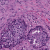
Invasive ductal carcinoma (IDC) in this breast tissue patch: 1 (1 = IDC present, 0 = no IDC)